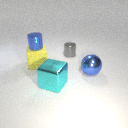
large cyan metal cube to the left of small gray metal cylinder